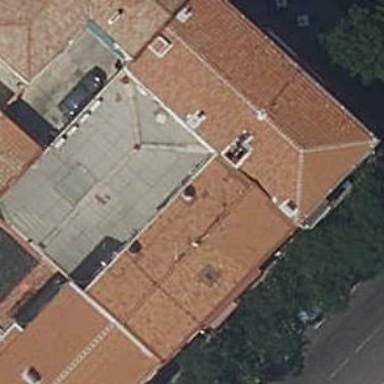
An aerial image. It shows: Restaurant.